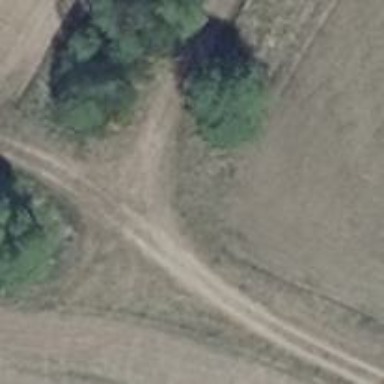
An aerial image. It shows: Gravel track with grade 2 tracktype.